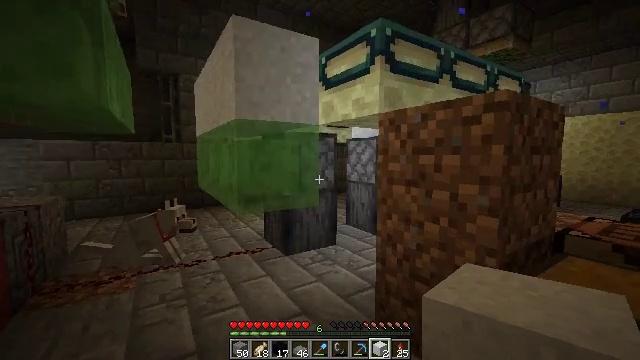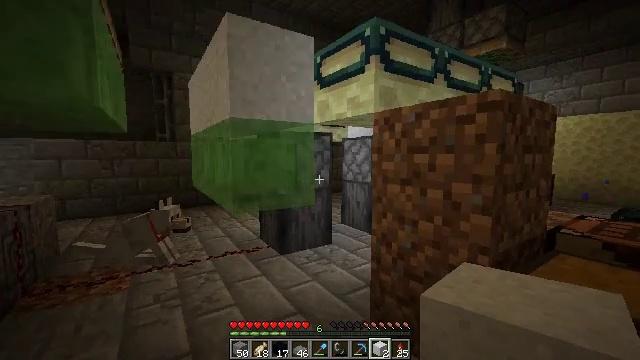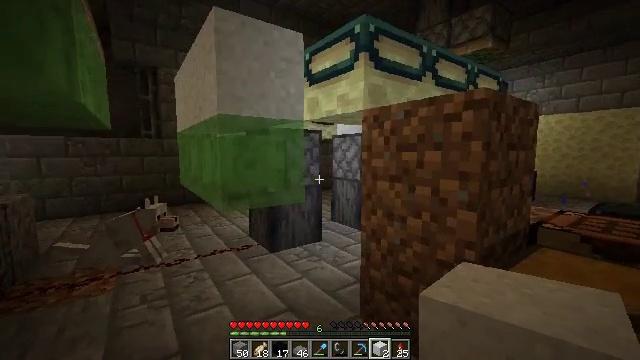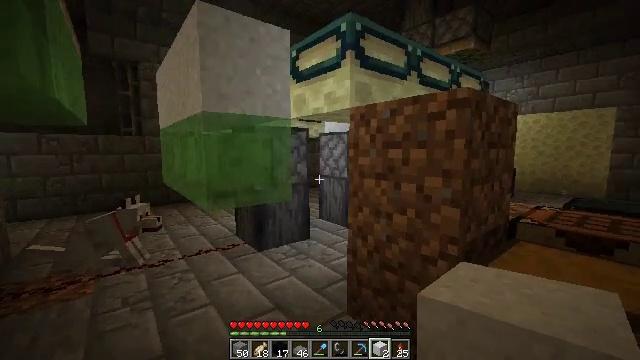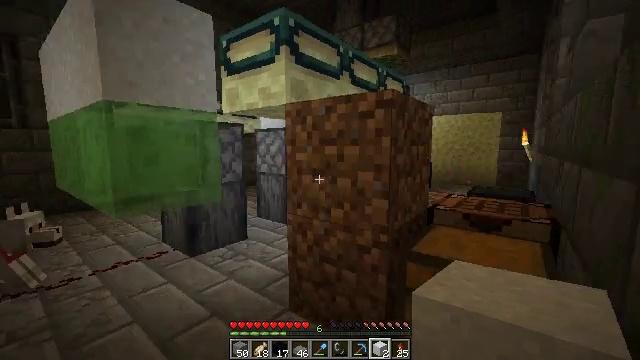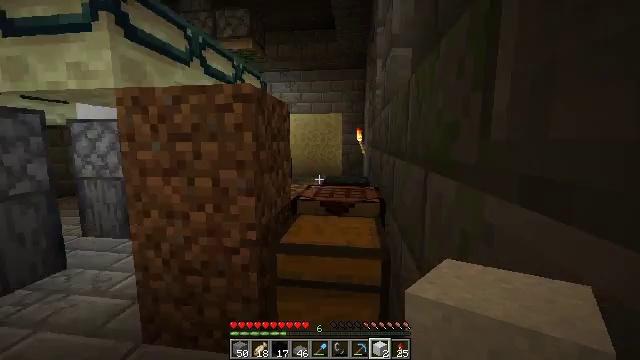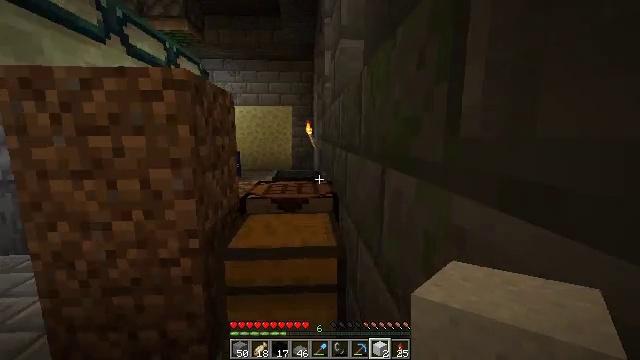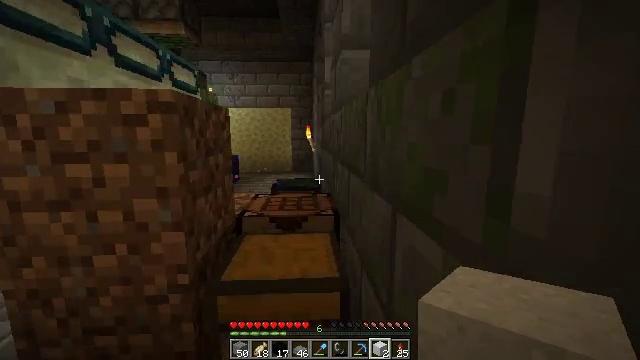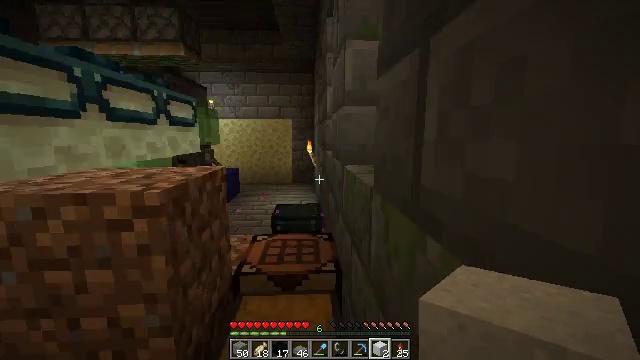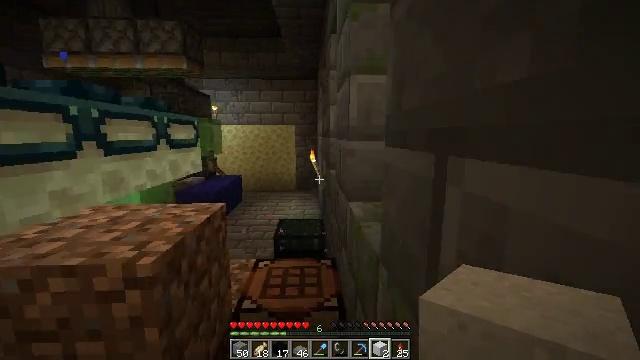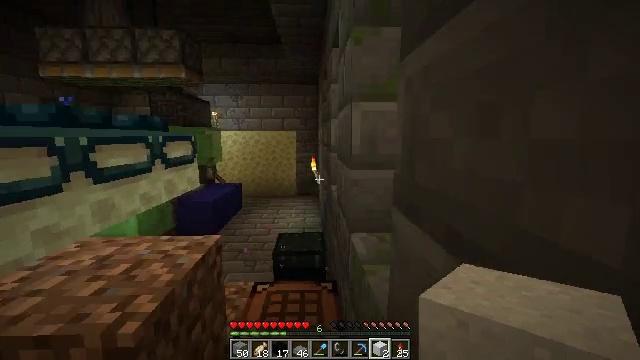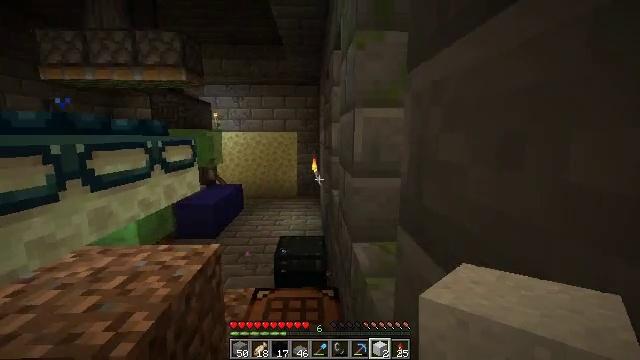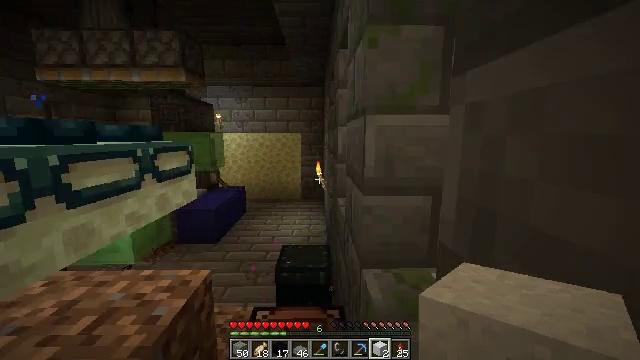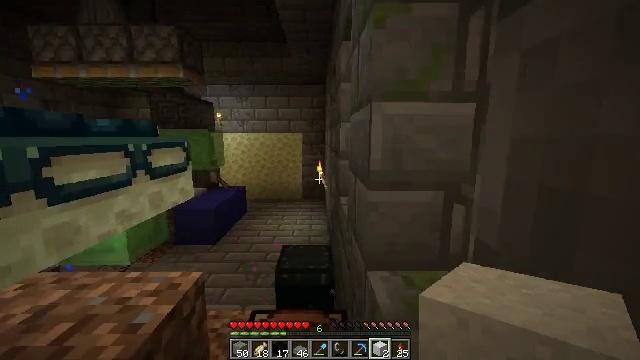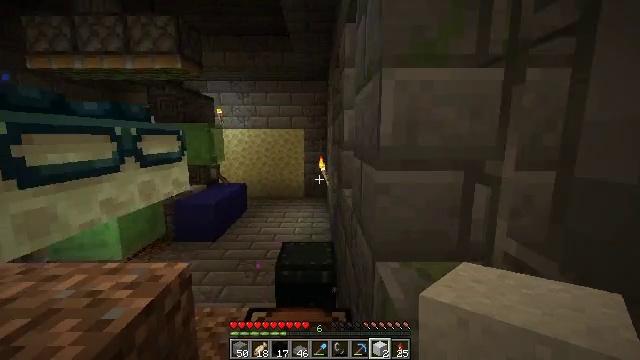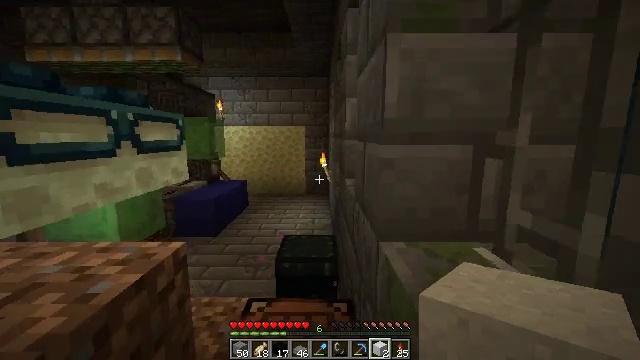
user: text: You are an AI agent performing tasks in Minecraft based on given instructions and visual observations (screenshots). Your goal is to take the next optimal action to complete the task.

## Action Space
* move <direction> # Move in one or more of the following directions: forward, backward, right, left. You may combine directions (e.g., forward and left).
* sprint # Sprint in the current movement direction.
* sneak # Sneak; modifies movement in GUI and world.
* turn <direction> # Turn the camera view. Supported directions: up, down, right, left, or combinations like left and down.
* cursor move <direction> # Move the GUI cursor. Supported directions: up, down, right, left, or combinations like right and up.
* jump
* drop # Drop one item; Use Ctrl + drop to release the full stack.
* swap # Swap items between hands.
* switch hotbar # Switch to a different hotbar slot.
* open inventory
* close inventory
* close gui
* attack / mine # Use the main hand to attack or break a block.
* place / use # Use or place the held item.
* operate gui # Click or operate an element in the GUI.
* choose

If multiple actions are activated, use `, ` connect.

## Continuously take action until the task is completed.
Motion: motion action
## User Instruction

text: Retrieve white concrete powder from the ground.
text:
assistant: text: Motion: no_op
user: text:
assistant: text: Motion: turn right
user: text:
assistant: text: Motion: turn right
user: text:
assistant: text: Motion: turn right
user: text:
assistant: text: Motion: move forward, turn right
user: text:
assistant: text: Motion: move forward, turn right and down
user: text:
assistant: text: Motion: move forward, jump
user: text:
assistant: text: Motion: move forward, jump
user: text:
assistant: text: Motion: move forward, jump
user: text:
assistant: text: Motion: move forward, jump
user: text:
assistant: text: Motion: move forward, jump
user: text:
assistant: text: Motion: move forward, jump
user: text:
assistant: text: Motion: move forward, jump
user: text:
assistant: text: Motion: move forward
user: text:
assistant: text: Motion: move forward
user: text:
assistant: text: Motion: move forward
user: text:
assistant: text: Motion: move forward
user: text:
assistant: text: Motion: move forward
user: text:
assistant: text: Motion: move forward
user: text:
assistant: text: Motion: move forward
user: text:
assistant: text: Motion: move forward
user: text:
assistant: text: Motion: move forward, jump
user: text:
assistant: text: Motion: move forward, jump
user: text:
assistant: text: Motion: move forward, turn right, jump
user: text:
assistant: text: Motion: move forward
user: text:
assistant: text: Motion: move forward
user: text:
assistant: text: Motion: move forward
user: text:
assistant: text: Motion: move forward
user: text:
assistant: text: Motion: move forward
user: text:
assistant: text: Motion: move forward